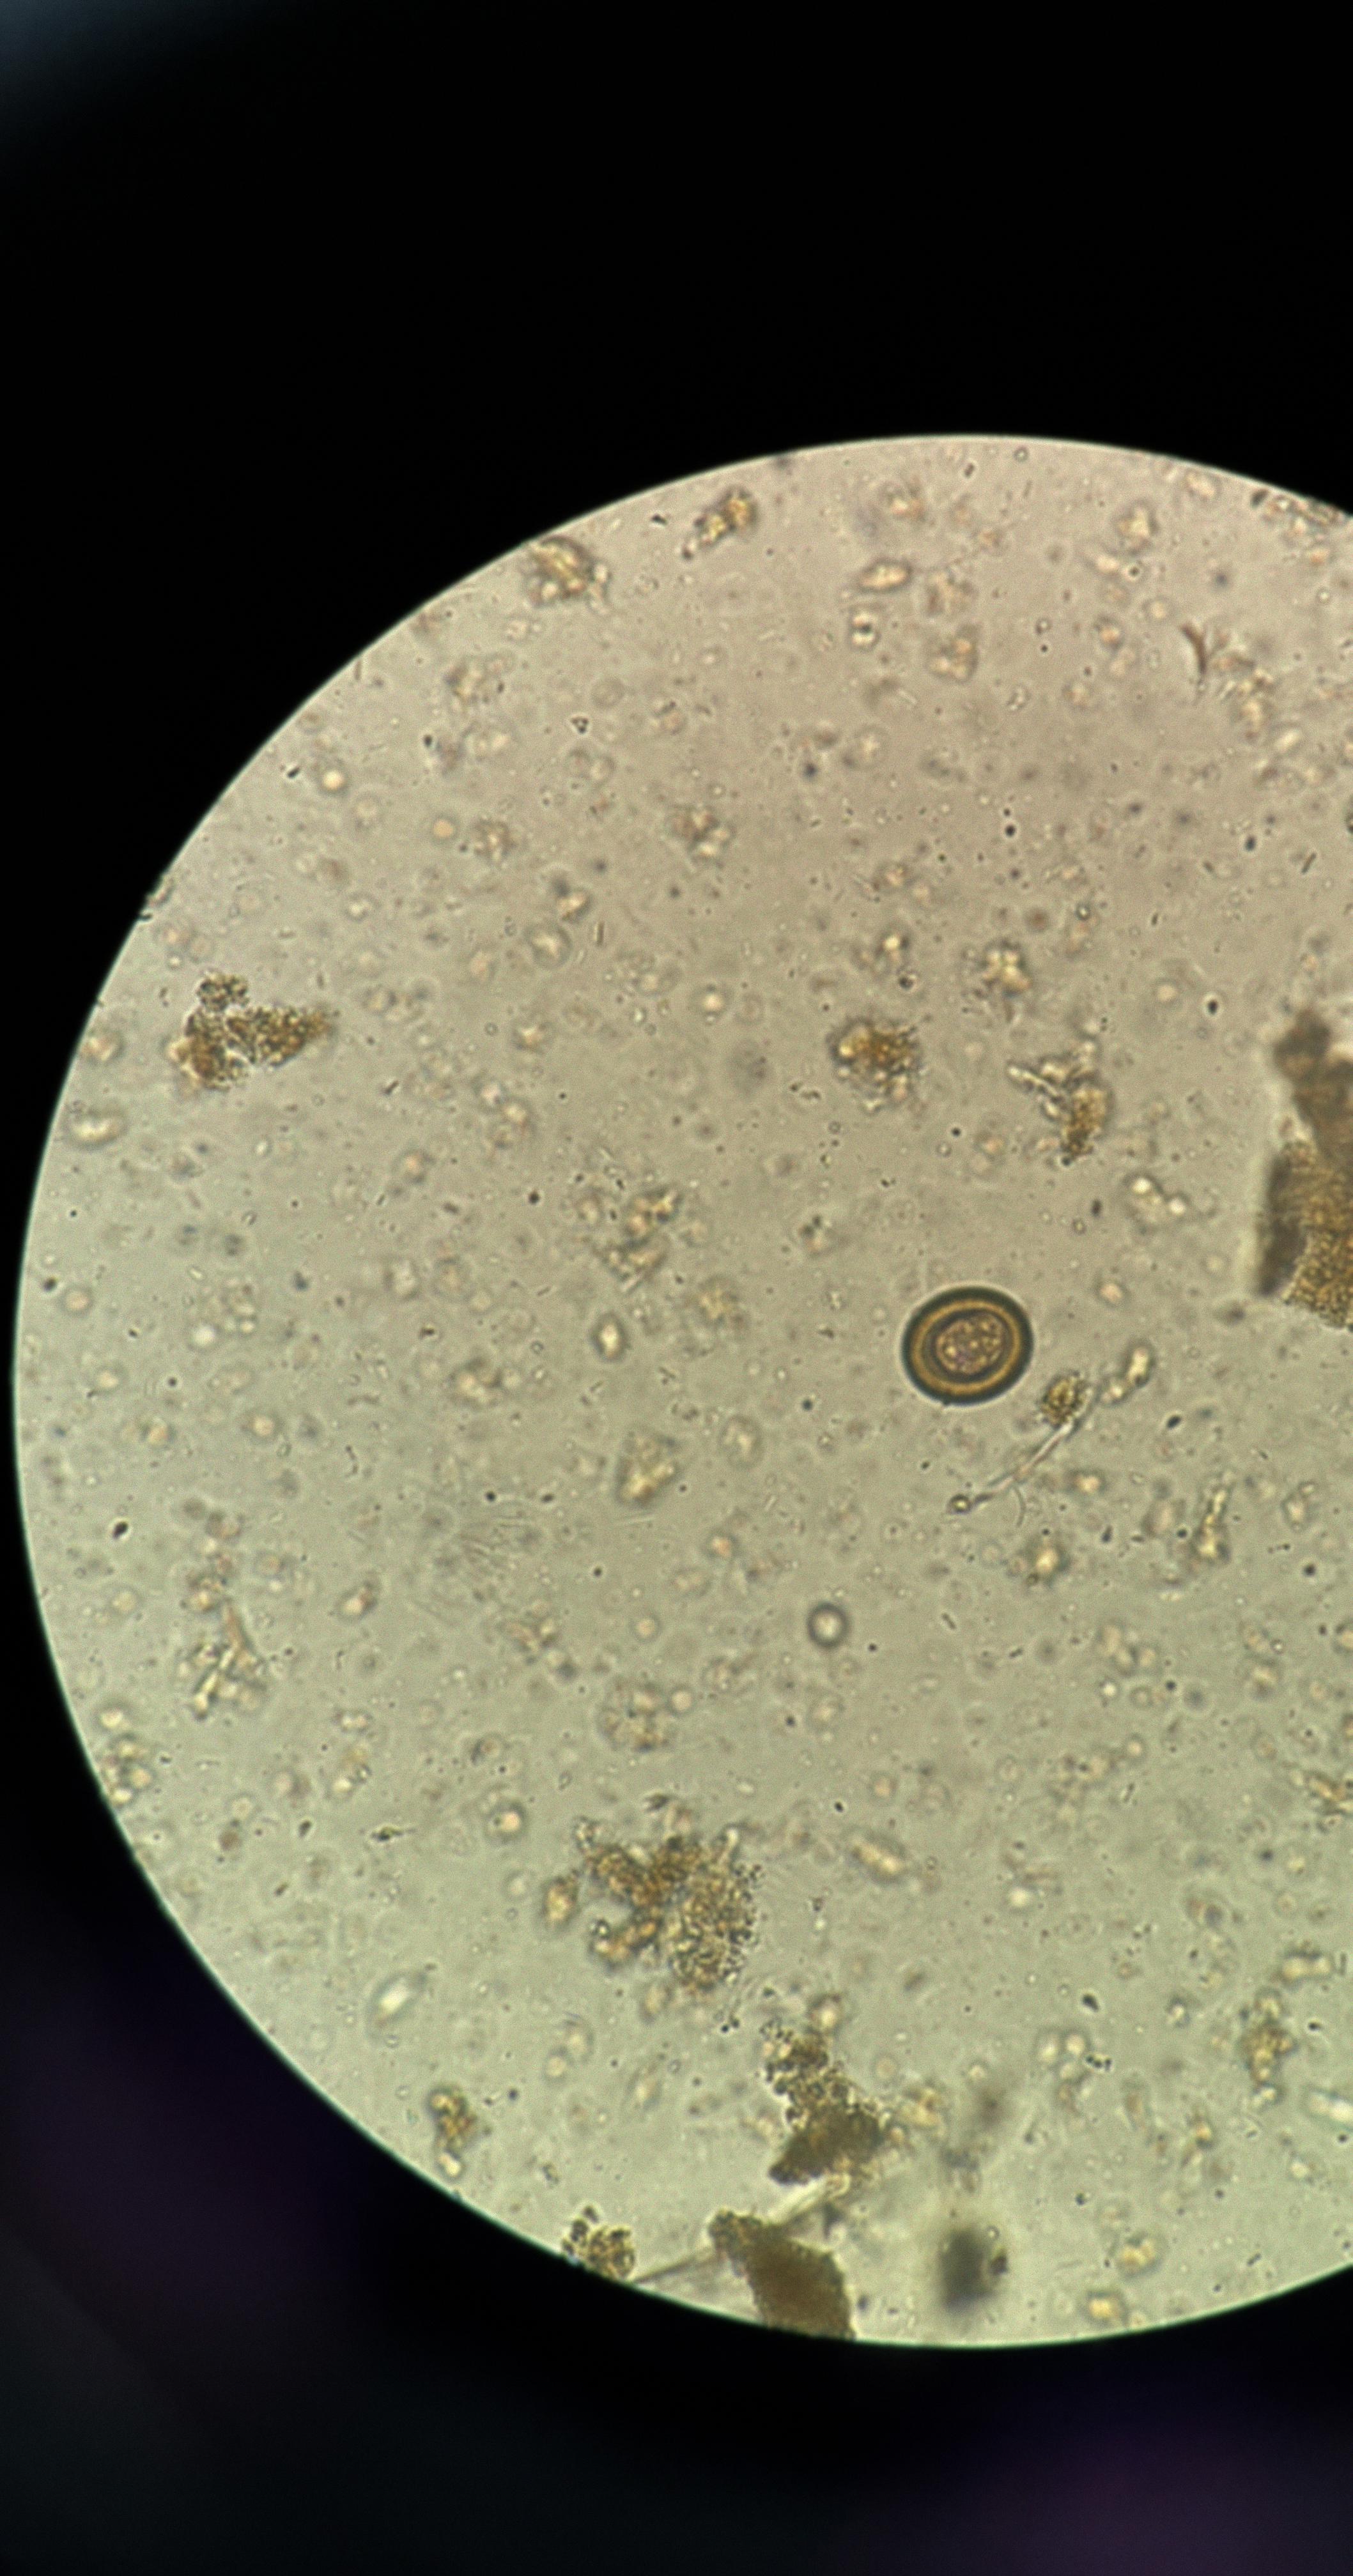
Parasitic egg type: Taenia spp. egg